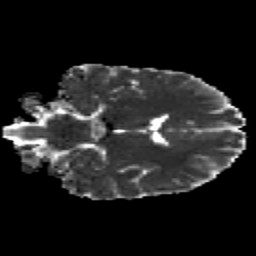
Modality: MD
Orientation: coronal
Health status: healthy
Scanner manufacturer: siemens
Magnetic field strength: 3 T
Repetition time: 12 s
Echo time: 0.092 s